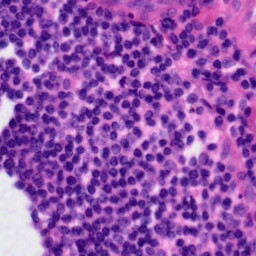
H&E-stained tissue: Tonsil